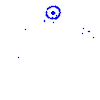
Particle: proton